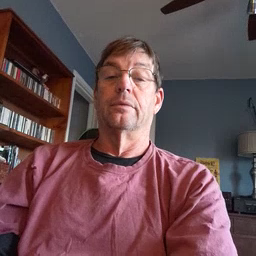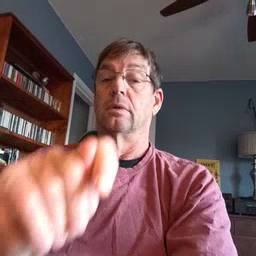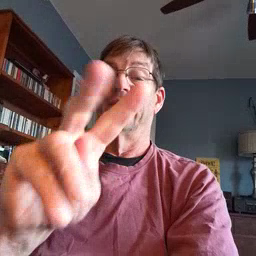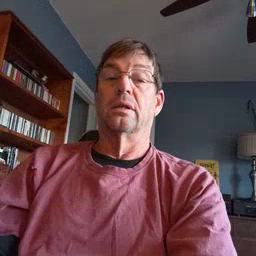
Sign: TV